Interaction volume radius: 10 \u00c5
Interaction volume height: 25 \u00c5
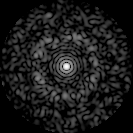
Disorder parameter: 0.8293